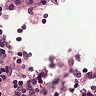
Metastatic tissue present: no